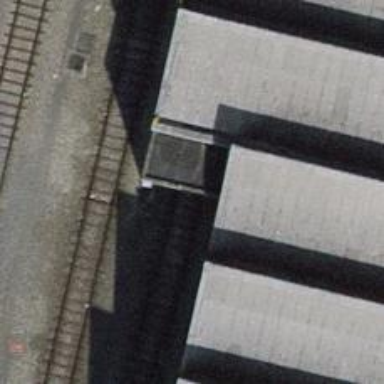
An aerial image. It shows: Single-track electrified rail service spur with contact line.